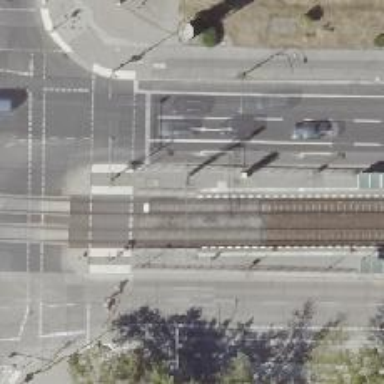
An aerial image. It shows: Platform for public transport with shelter. It serves trams and railways.